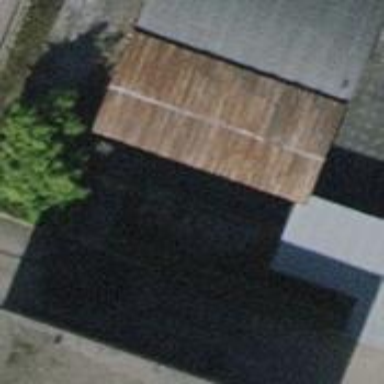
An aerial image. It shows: View of roof of building.